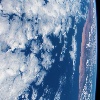
Label: cloud